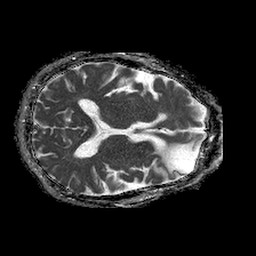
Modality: ADC
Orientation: axial
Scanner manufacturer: philips
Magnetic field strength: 1.5 T
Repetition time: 4.6 s
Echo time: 0.08631 s